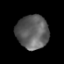
Tissue: prostate
Cell type: T cells
Senescence score: 0.3485
Nuclear area (px): 1060
Mean DAPI intensity: 94.626